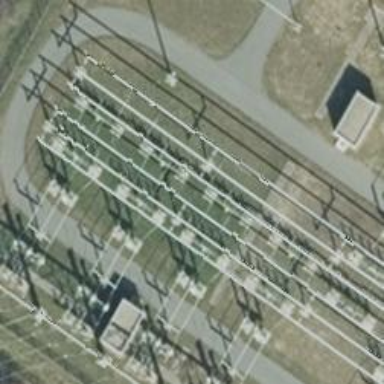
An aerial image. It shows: Power line is depicted.